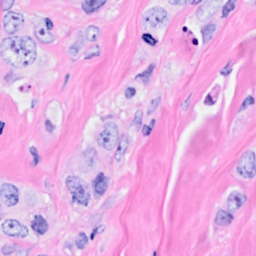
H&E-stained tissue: Breast